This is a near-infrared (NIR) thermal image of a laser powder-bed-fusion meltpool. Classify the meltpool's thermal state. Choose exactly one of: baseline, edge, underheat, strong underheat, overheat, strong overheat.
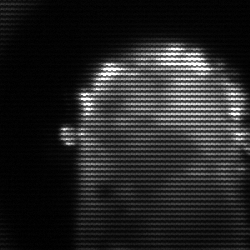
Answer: baseline